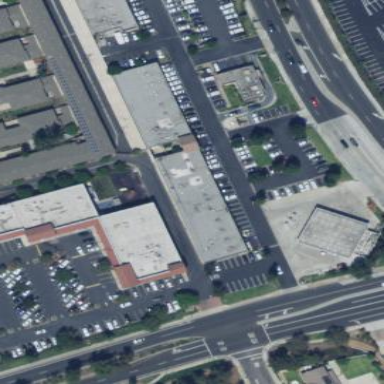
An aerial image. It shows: Retail building.